Question: I would like to add annotations to an SVG bar chart written in D3.
I want to add lines and text to the chart, like the below:

My question is: is there a best practice for this or general pattern?
My assumption would be to use a .each method following the data '.enter() method'. Using a conditional operator, should then be possible to call a function that inserts rendered line paths and text.
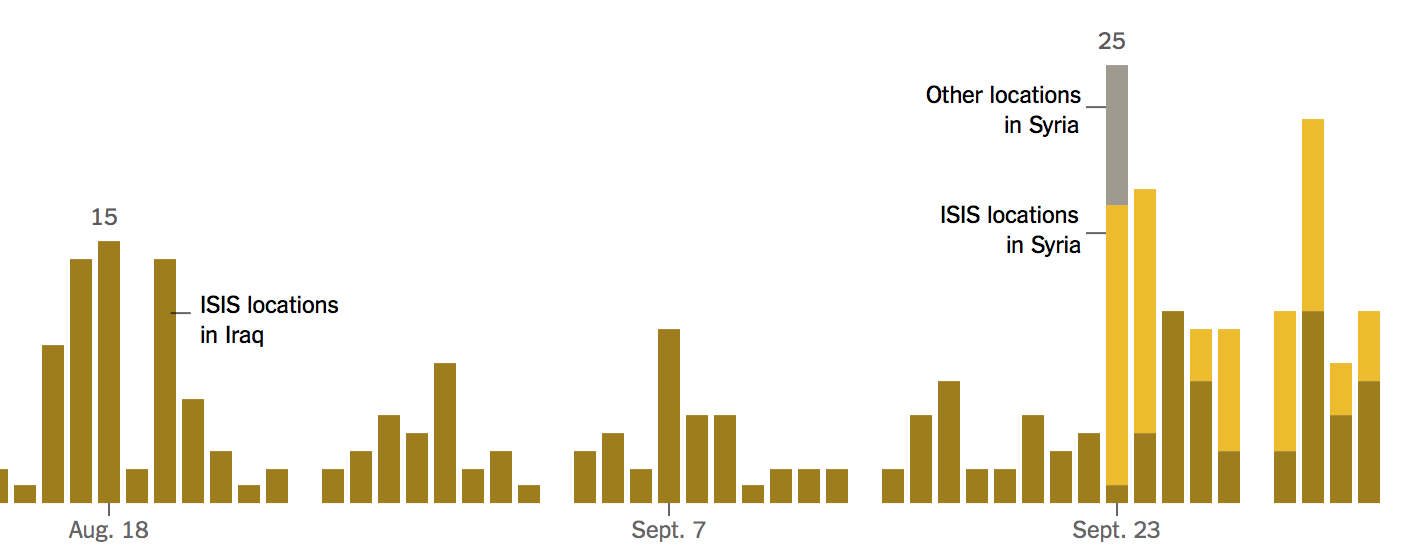
Answer: There are a couple out-of-the-box options that can help:
<URL>
<URL>
<URL>
<URL>